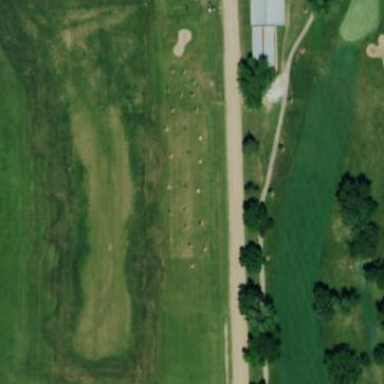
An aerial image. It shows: Grassy area designated as golf driving range pitch.